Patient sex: M
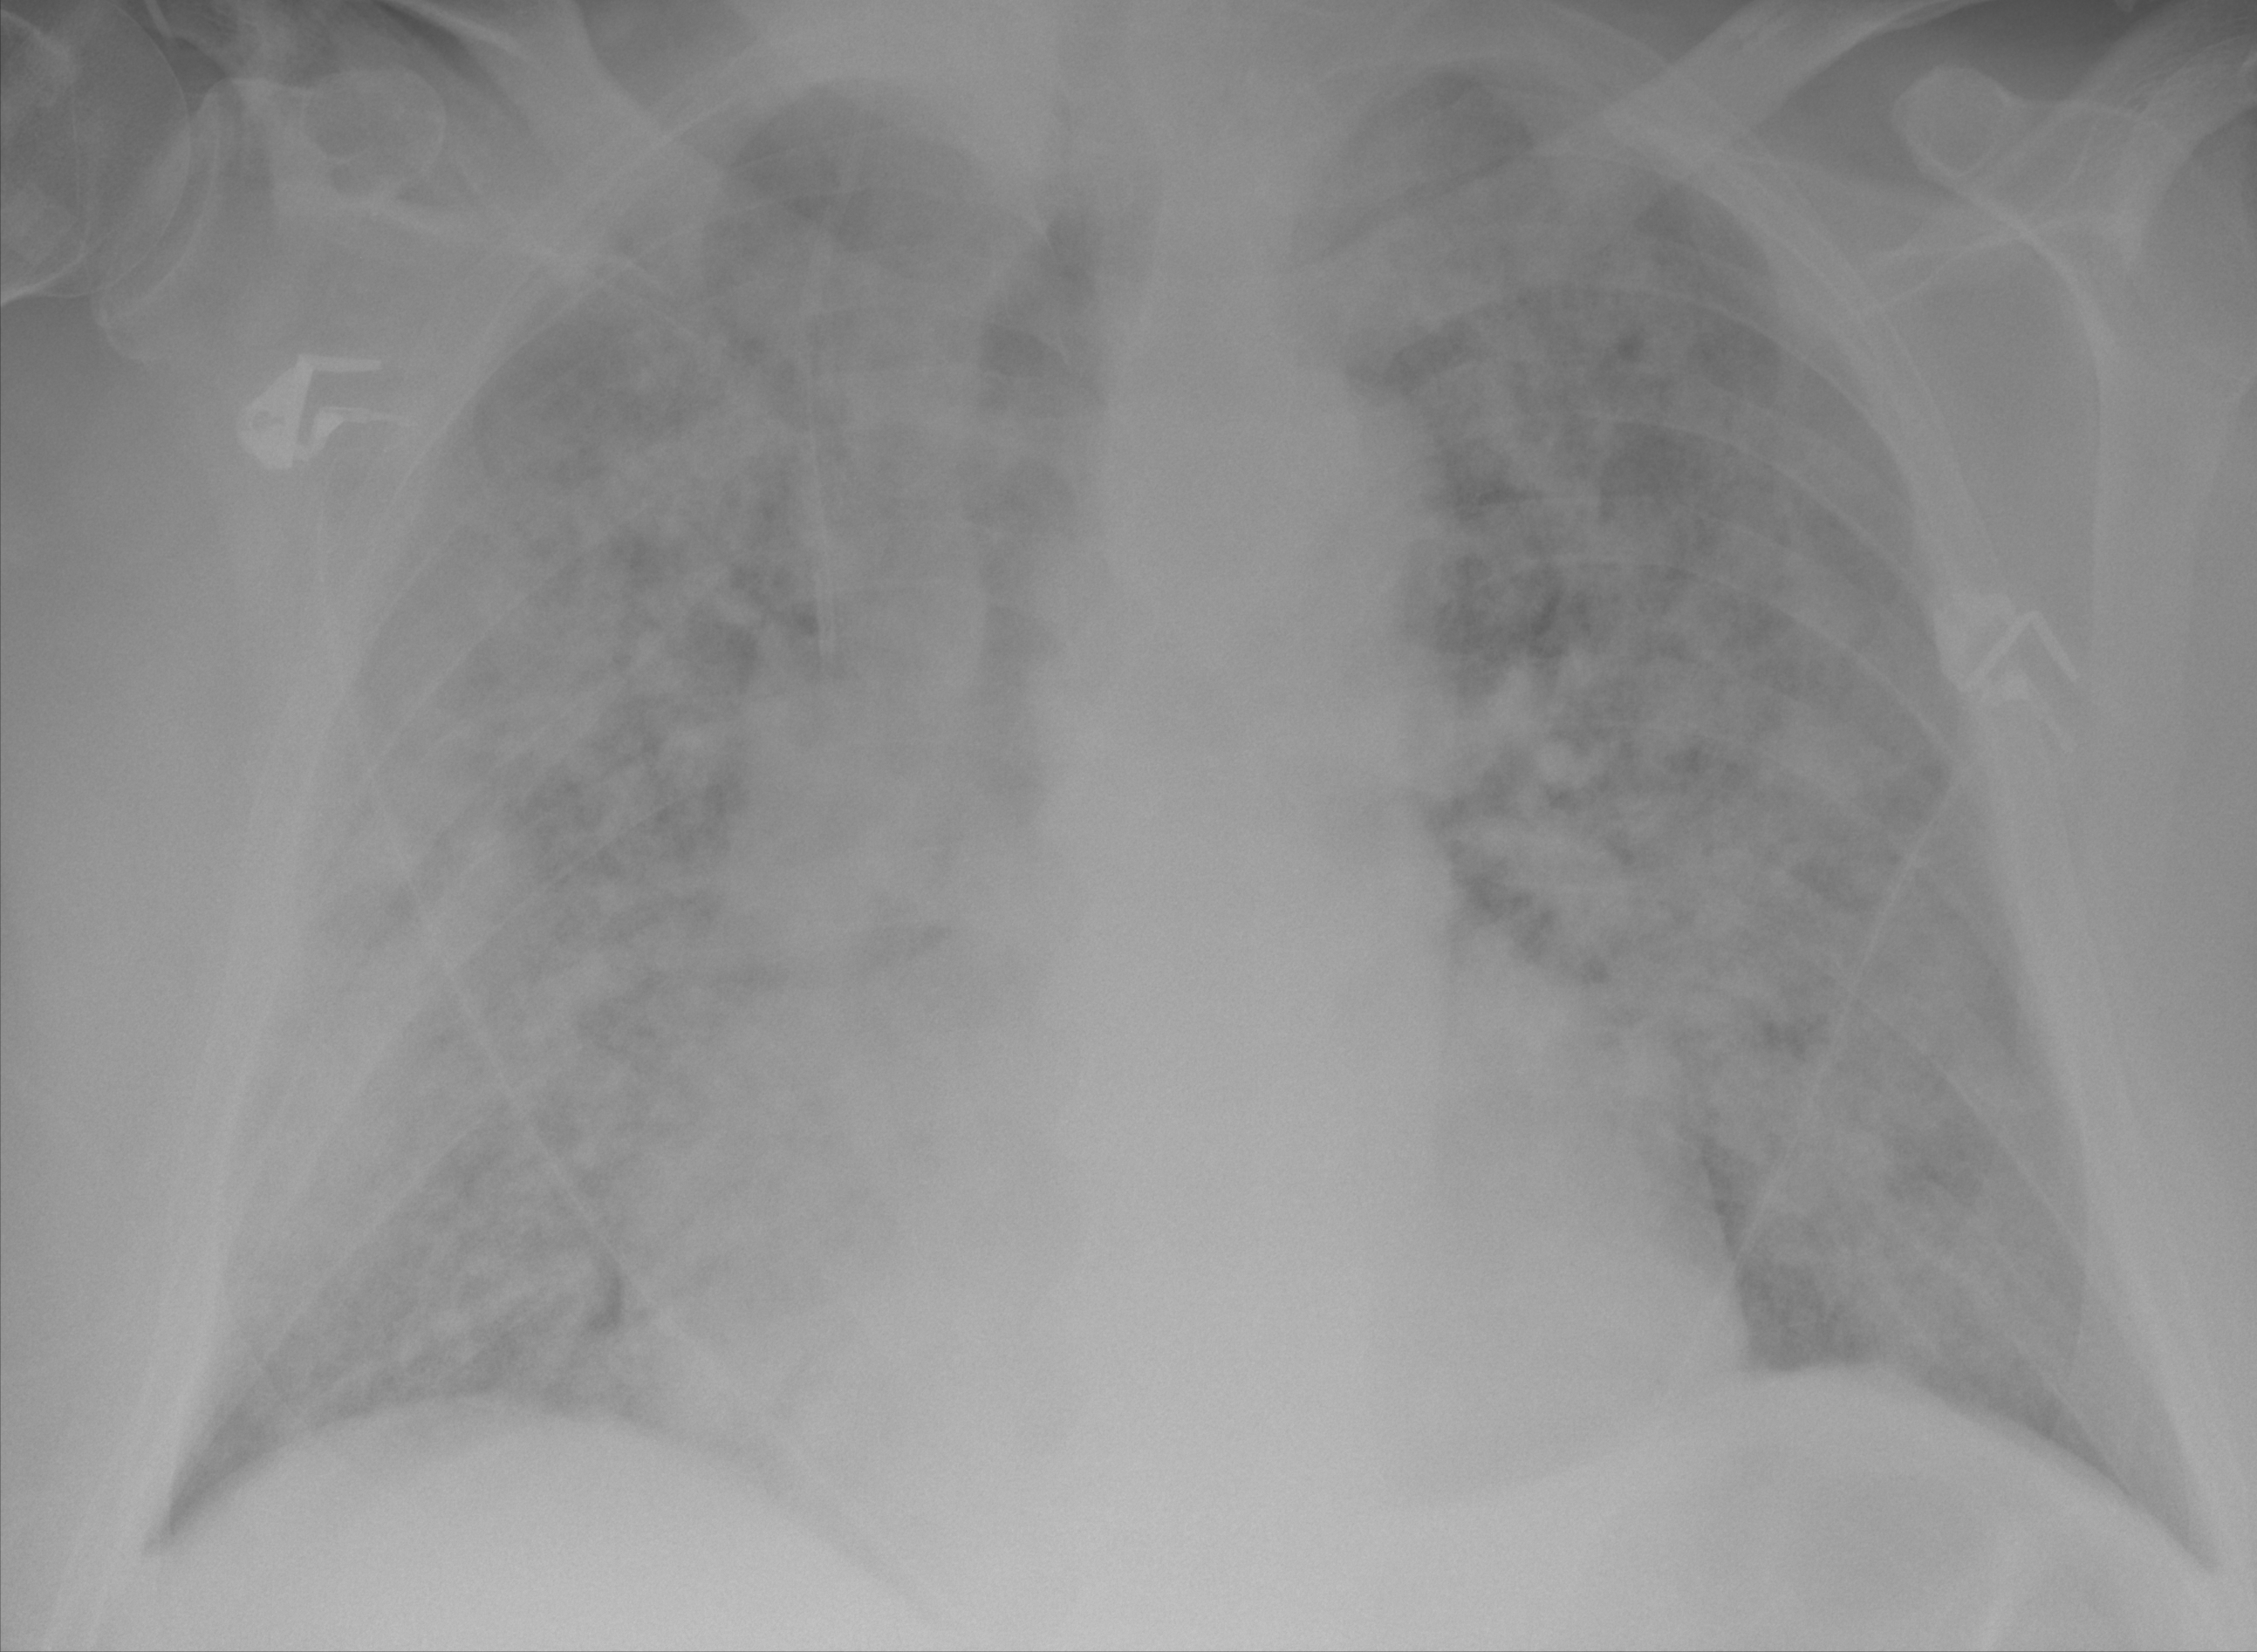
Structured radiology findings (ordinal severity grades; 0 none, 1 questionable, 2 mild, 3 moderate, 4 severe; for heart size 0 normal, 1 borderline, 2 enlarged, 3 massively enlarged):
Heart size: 2
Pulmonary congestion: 0
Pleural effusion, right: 0
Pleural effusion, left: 0
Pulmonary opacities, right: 4
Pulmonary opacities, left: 4
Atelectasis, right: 2
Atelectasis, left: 2